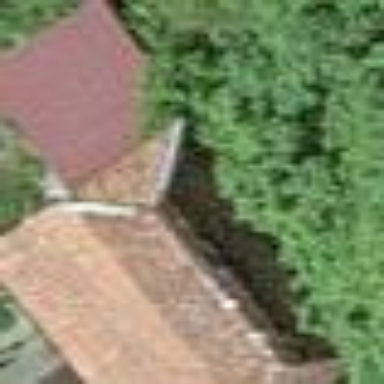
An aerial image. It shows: Barn.